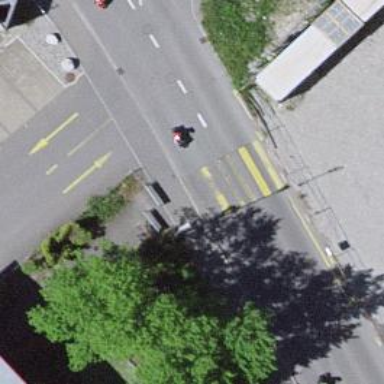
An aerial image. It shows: Marked crossing with zebra stripes on the road.